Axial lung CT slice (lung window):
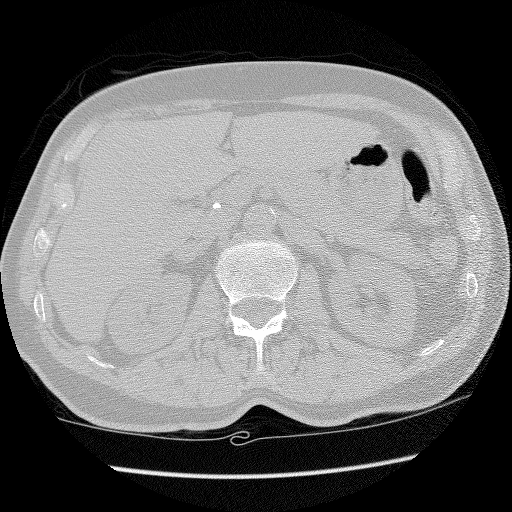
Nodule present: no